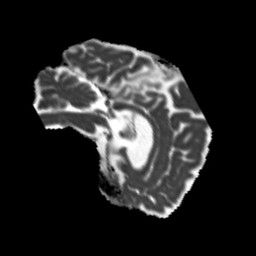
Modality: MD
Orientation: sagittal
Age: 68
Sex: male
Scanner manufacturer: siemens
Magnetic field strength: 3 T
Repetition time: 5.25 s
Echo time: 0.08 s